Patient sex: M
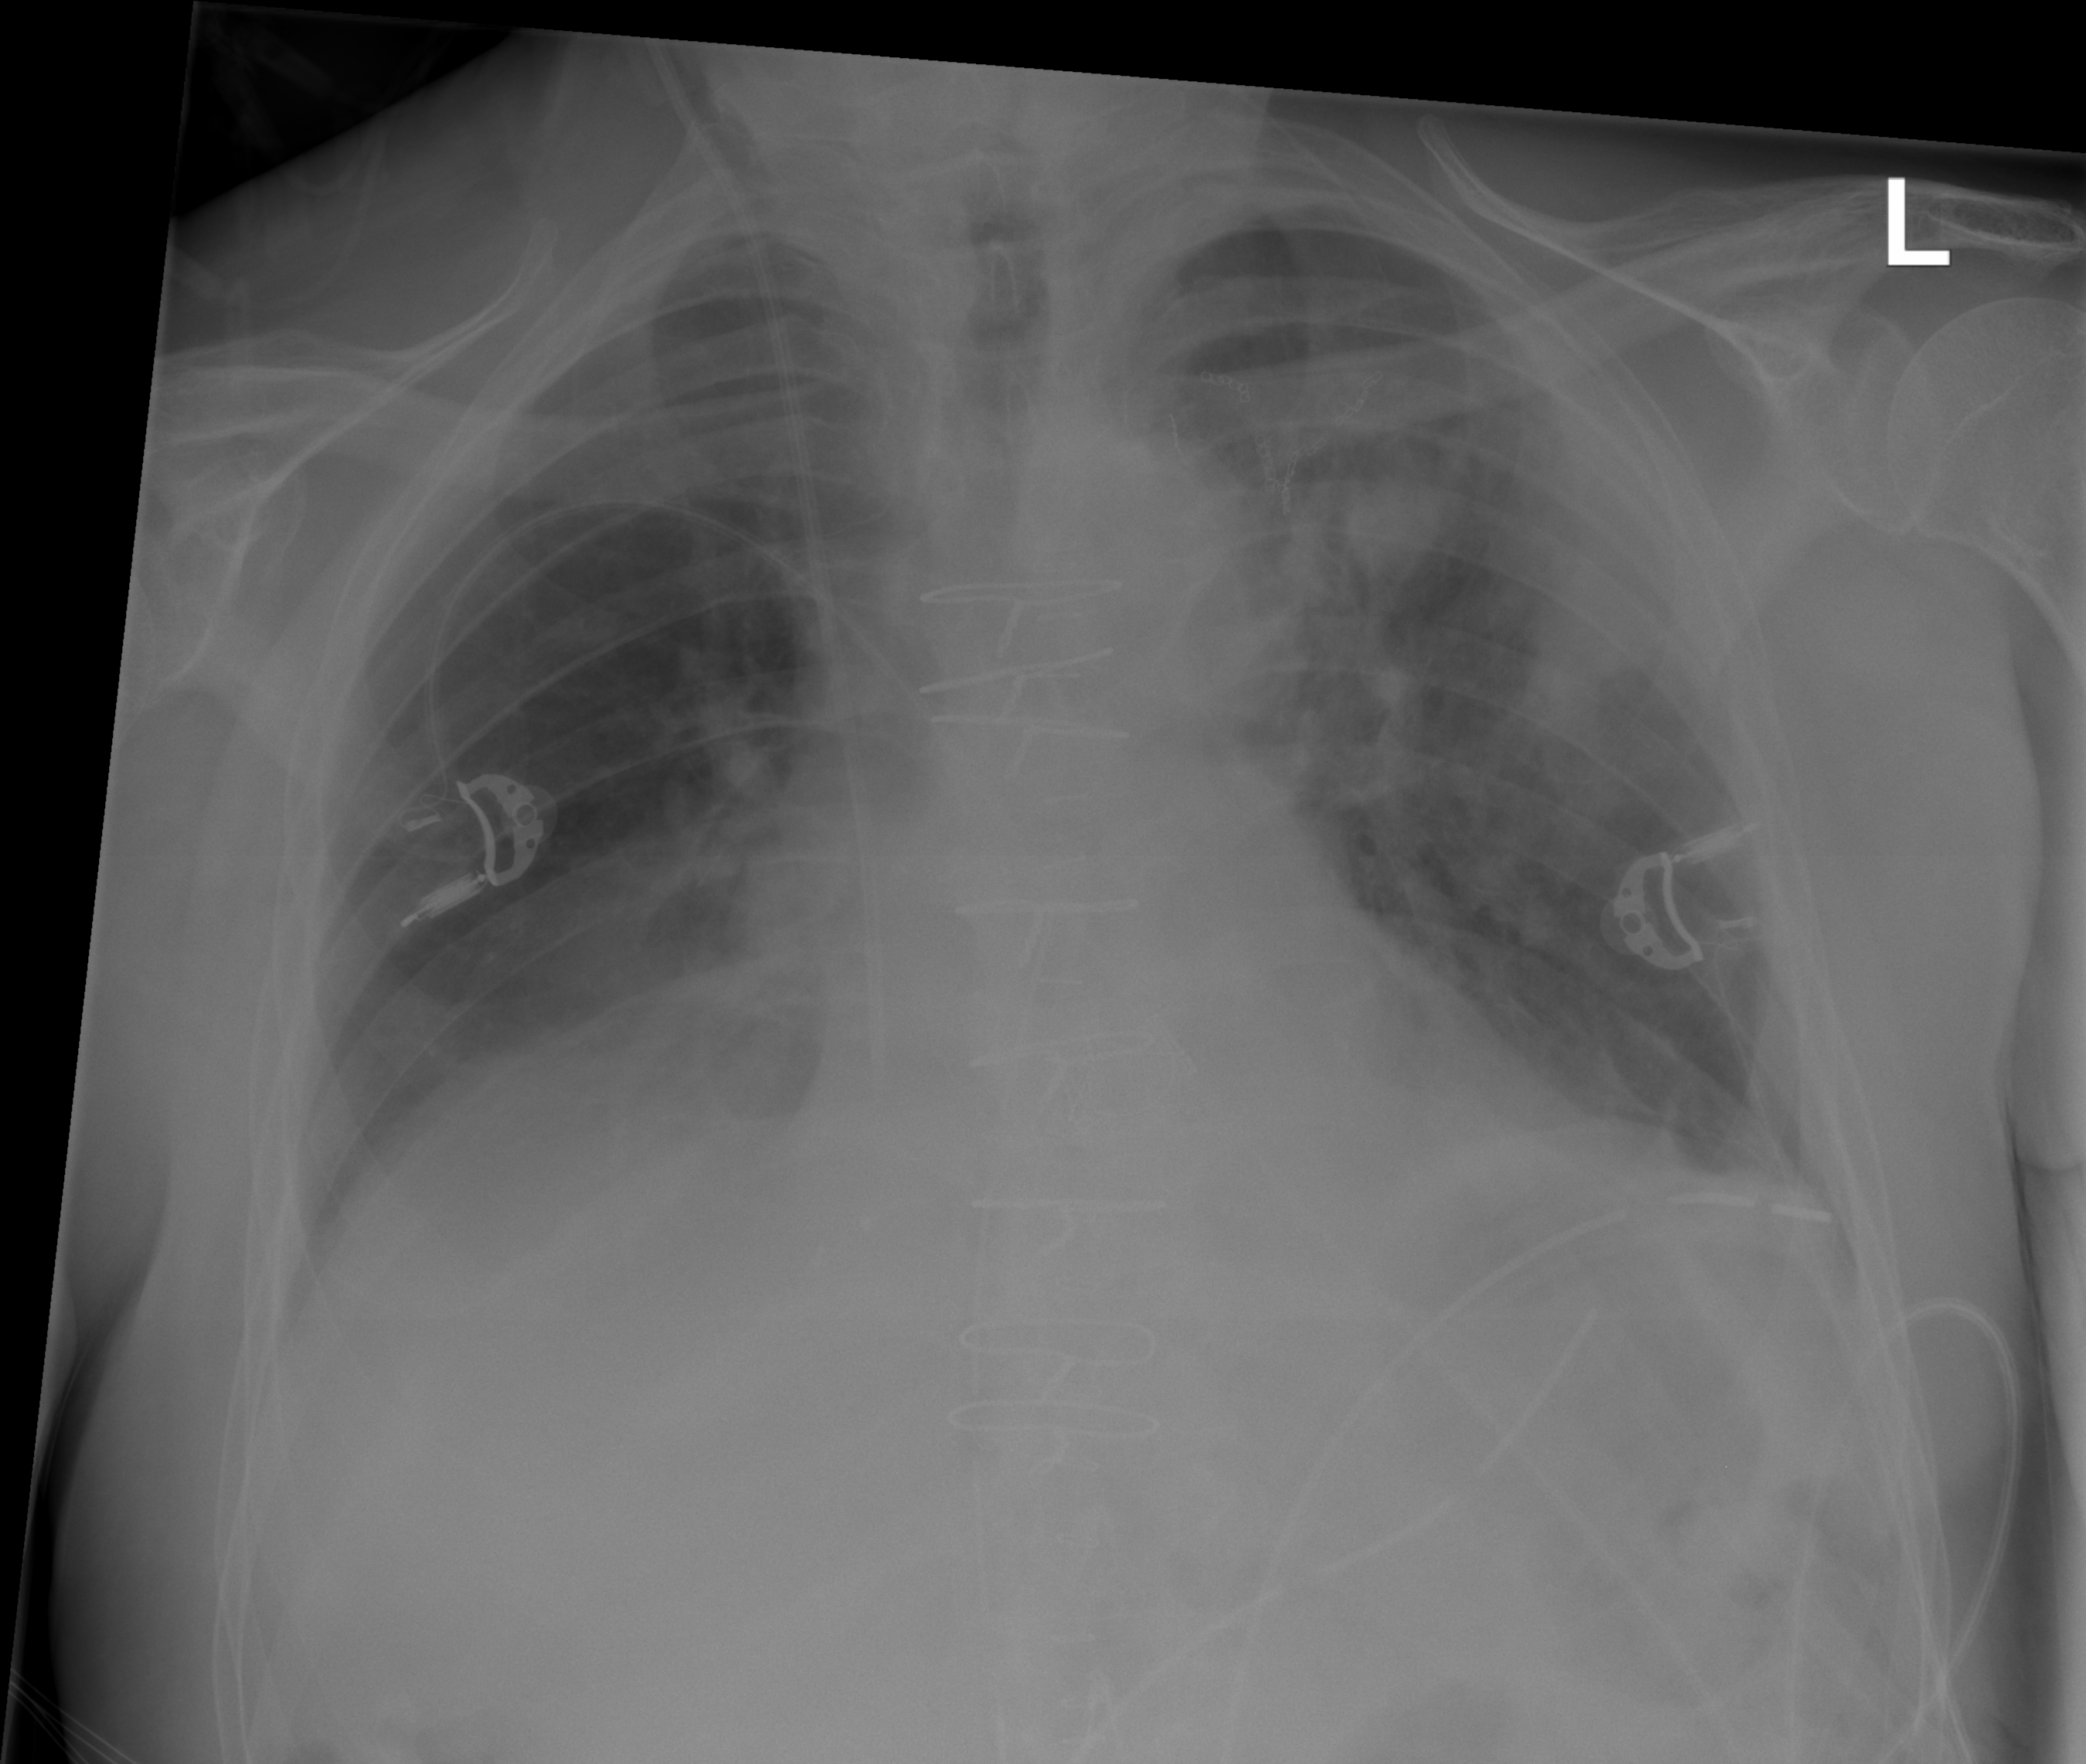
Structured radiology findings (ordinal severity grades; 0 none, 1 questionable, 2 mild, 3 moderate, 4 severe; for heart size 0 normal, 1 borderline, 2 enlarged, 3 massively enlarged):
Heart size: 2
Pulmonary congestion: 2
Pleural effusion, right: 3
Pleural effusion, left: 2
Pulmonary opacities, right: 0
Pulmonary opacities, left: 2
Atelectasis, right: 2
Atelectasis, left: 2